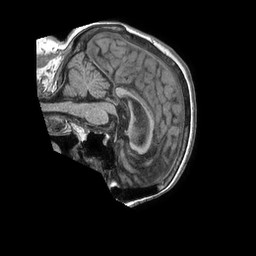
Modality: T1w
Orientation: sagittal
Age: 76
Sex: female
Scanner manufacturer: philips
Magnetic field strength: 1.5 T
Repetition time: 0.007968 s
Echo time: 0.003666 s